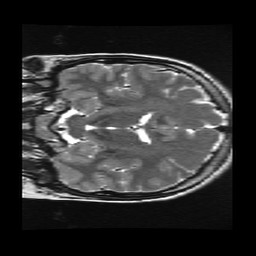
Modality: T2w
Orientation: coronal
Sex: female
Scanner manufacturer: ge
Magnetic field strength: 3 T
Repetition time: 5 s
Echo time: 0.1017 s